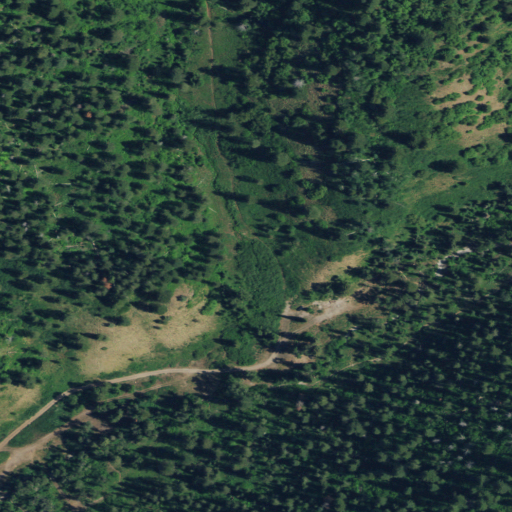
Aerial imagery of valley in Idaho named Spring Run Canyon containing evergreen forest, deciduous forest, shrub, and pasture